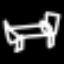
Label: bed